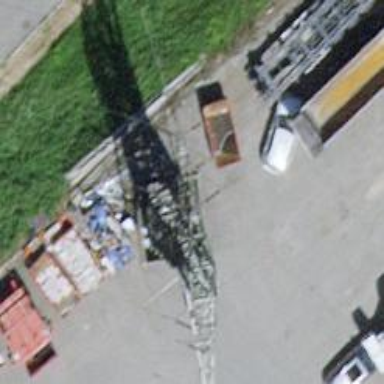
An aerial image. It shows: Power tower.